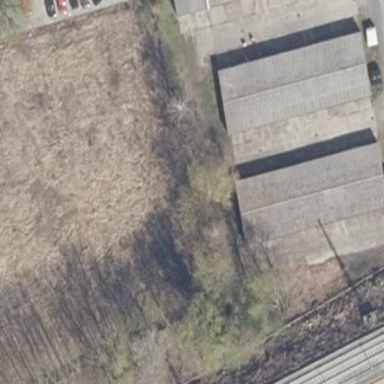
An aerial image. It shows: Group of garages.